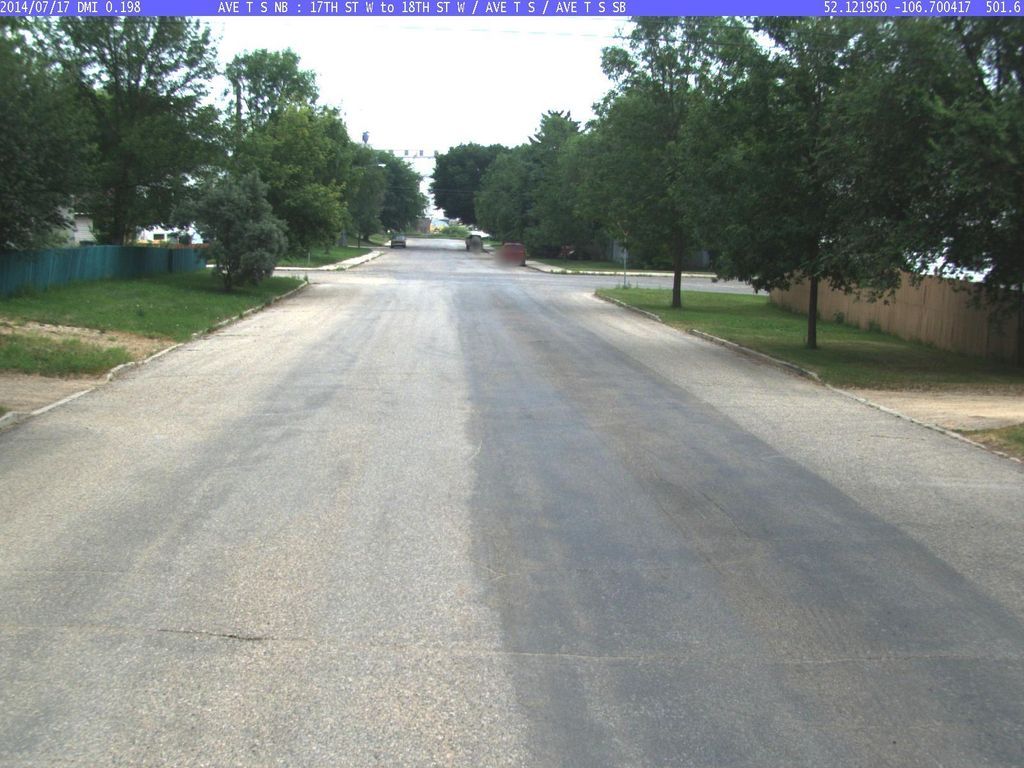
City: saskatoon